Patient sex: F
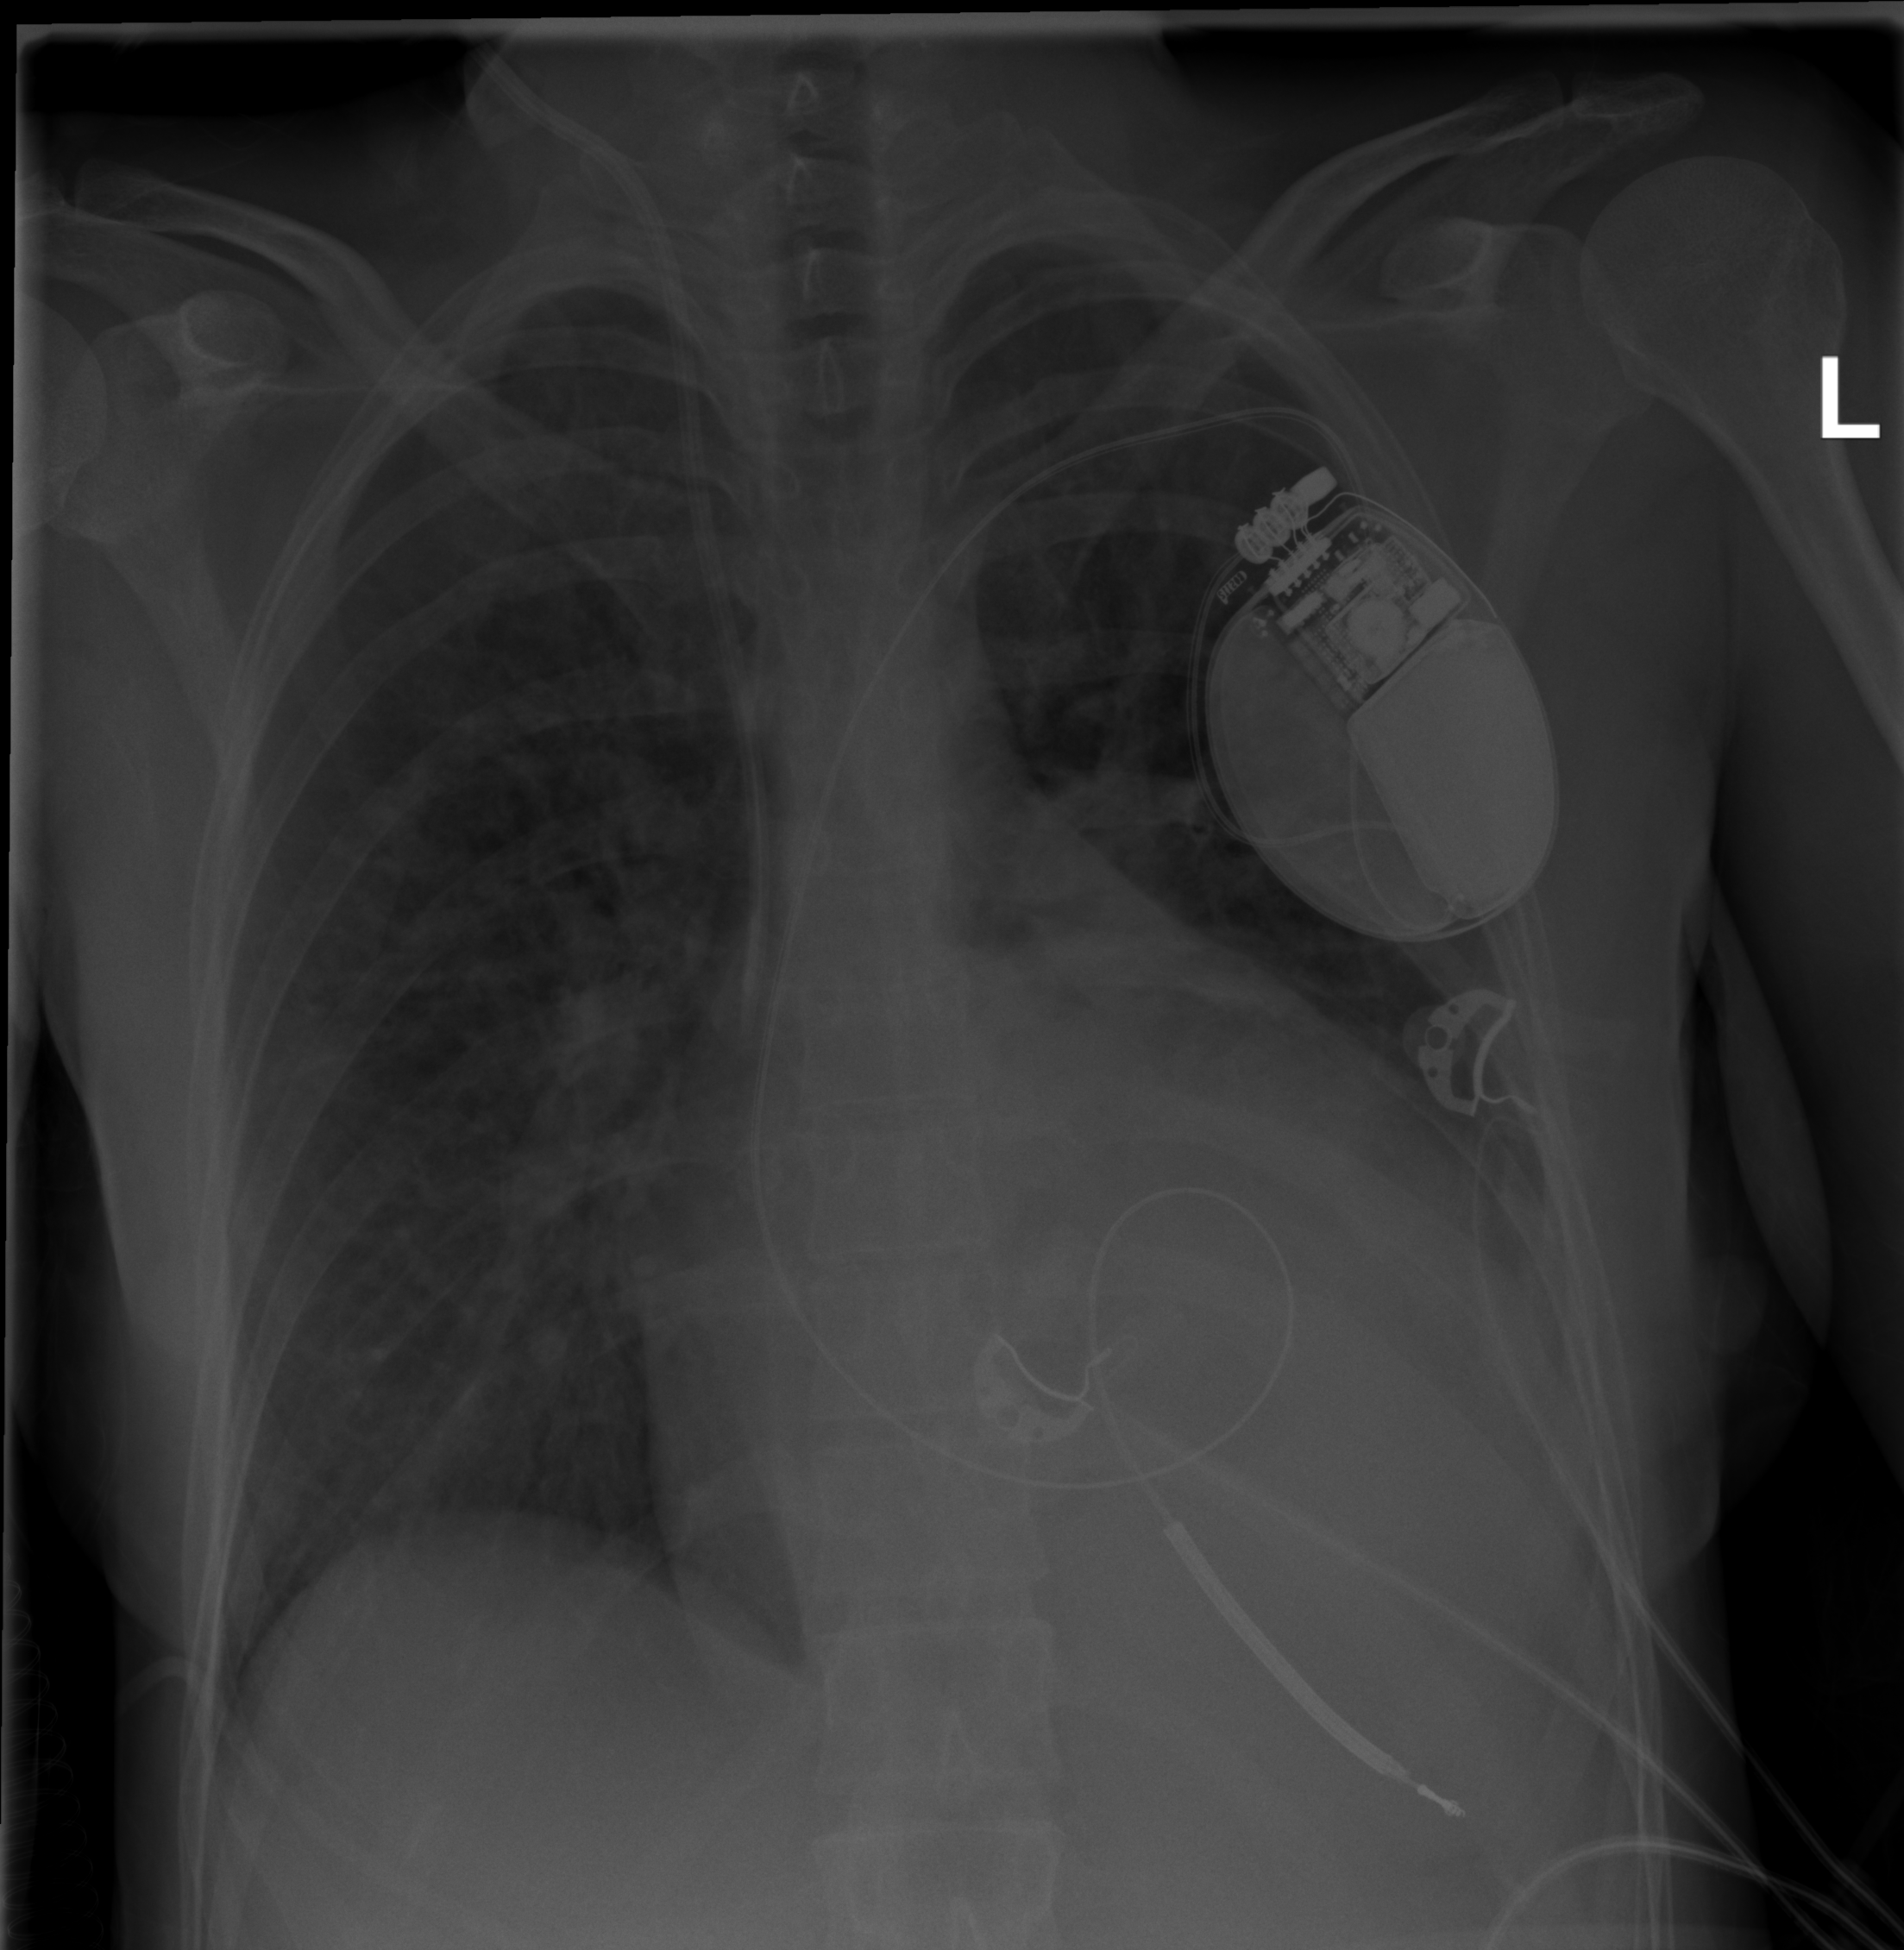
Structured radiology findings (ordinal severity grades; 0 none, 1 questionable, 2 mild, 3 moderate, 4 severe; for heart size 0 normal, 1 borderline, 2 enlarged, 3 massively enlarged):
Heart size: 3
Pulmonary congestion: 2
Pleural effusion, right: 0
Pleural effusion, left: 1
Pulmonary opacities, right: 2
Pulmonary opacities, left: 2
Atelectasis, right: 0
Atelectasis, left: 2